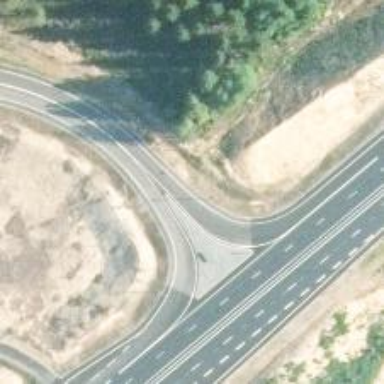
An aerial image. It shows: Trunk link highway.